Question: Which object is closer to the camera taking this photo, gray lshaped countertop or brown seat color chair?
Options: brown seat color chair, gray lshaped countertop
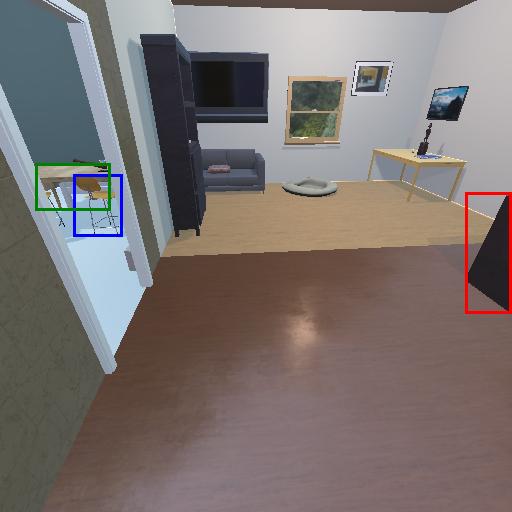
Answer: brown seat color chair